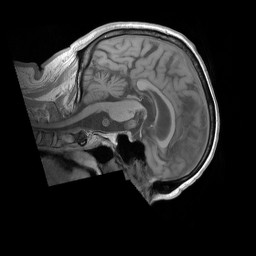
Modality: T1w
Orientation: sagittal
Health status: ill
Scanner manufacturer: siemens
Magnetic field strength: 3 T
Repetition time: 0.4 s
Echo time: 0.00272 s